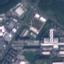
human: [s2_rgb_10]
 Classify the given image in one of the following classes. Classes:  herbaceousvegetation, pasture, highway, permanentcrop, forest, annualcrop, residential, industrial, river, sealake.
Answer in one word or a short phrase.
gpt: Industrial